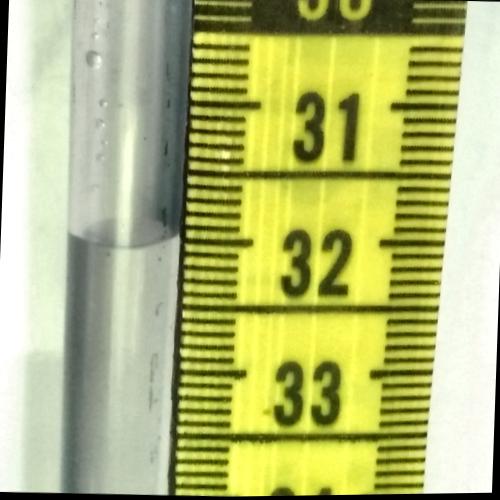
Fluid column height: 32.0 cm